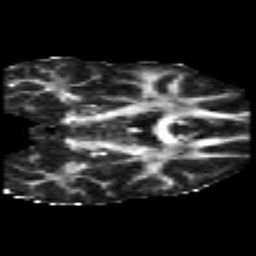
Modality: FA
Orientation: coronal
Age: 23
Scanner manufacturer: philips
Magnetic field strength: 3 T
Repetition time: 8.6 s
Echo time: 0.127 s